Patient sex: M
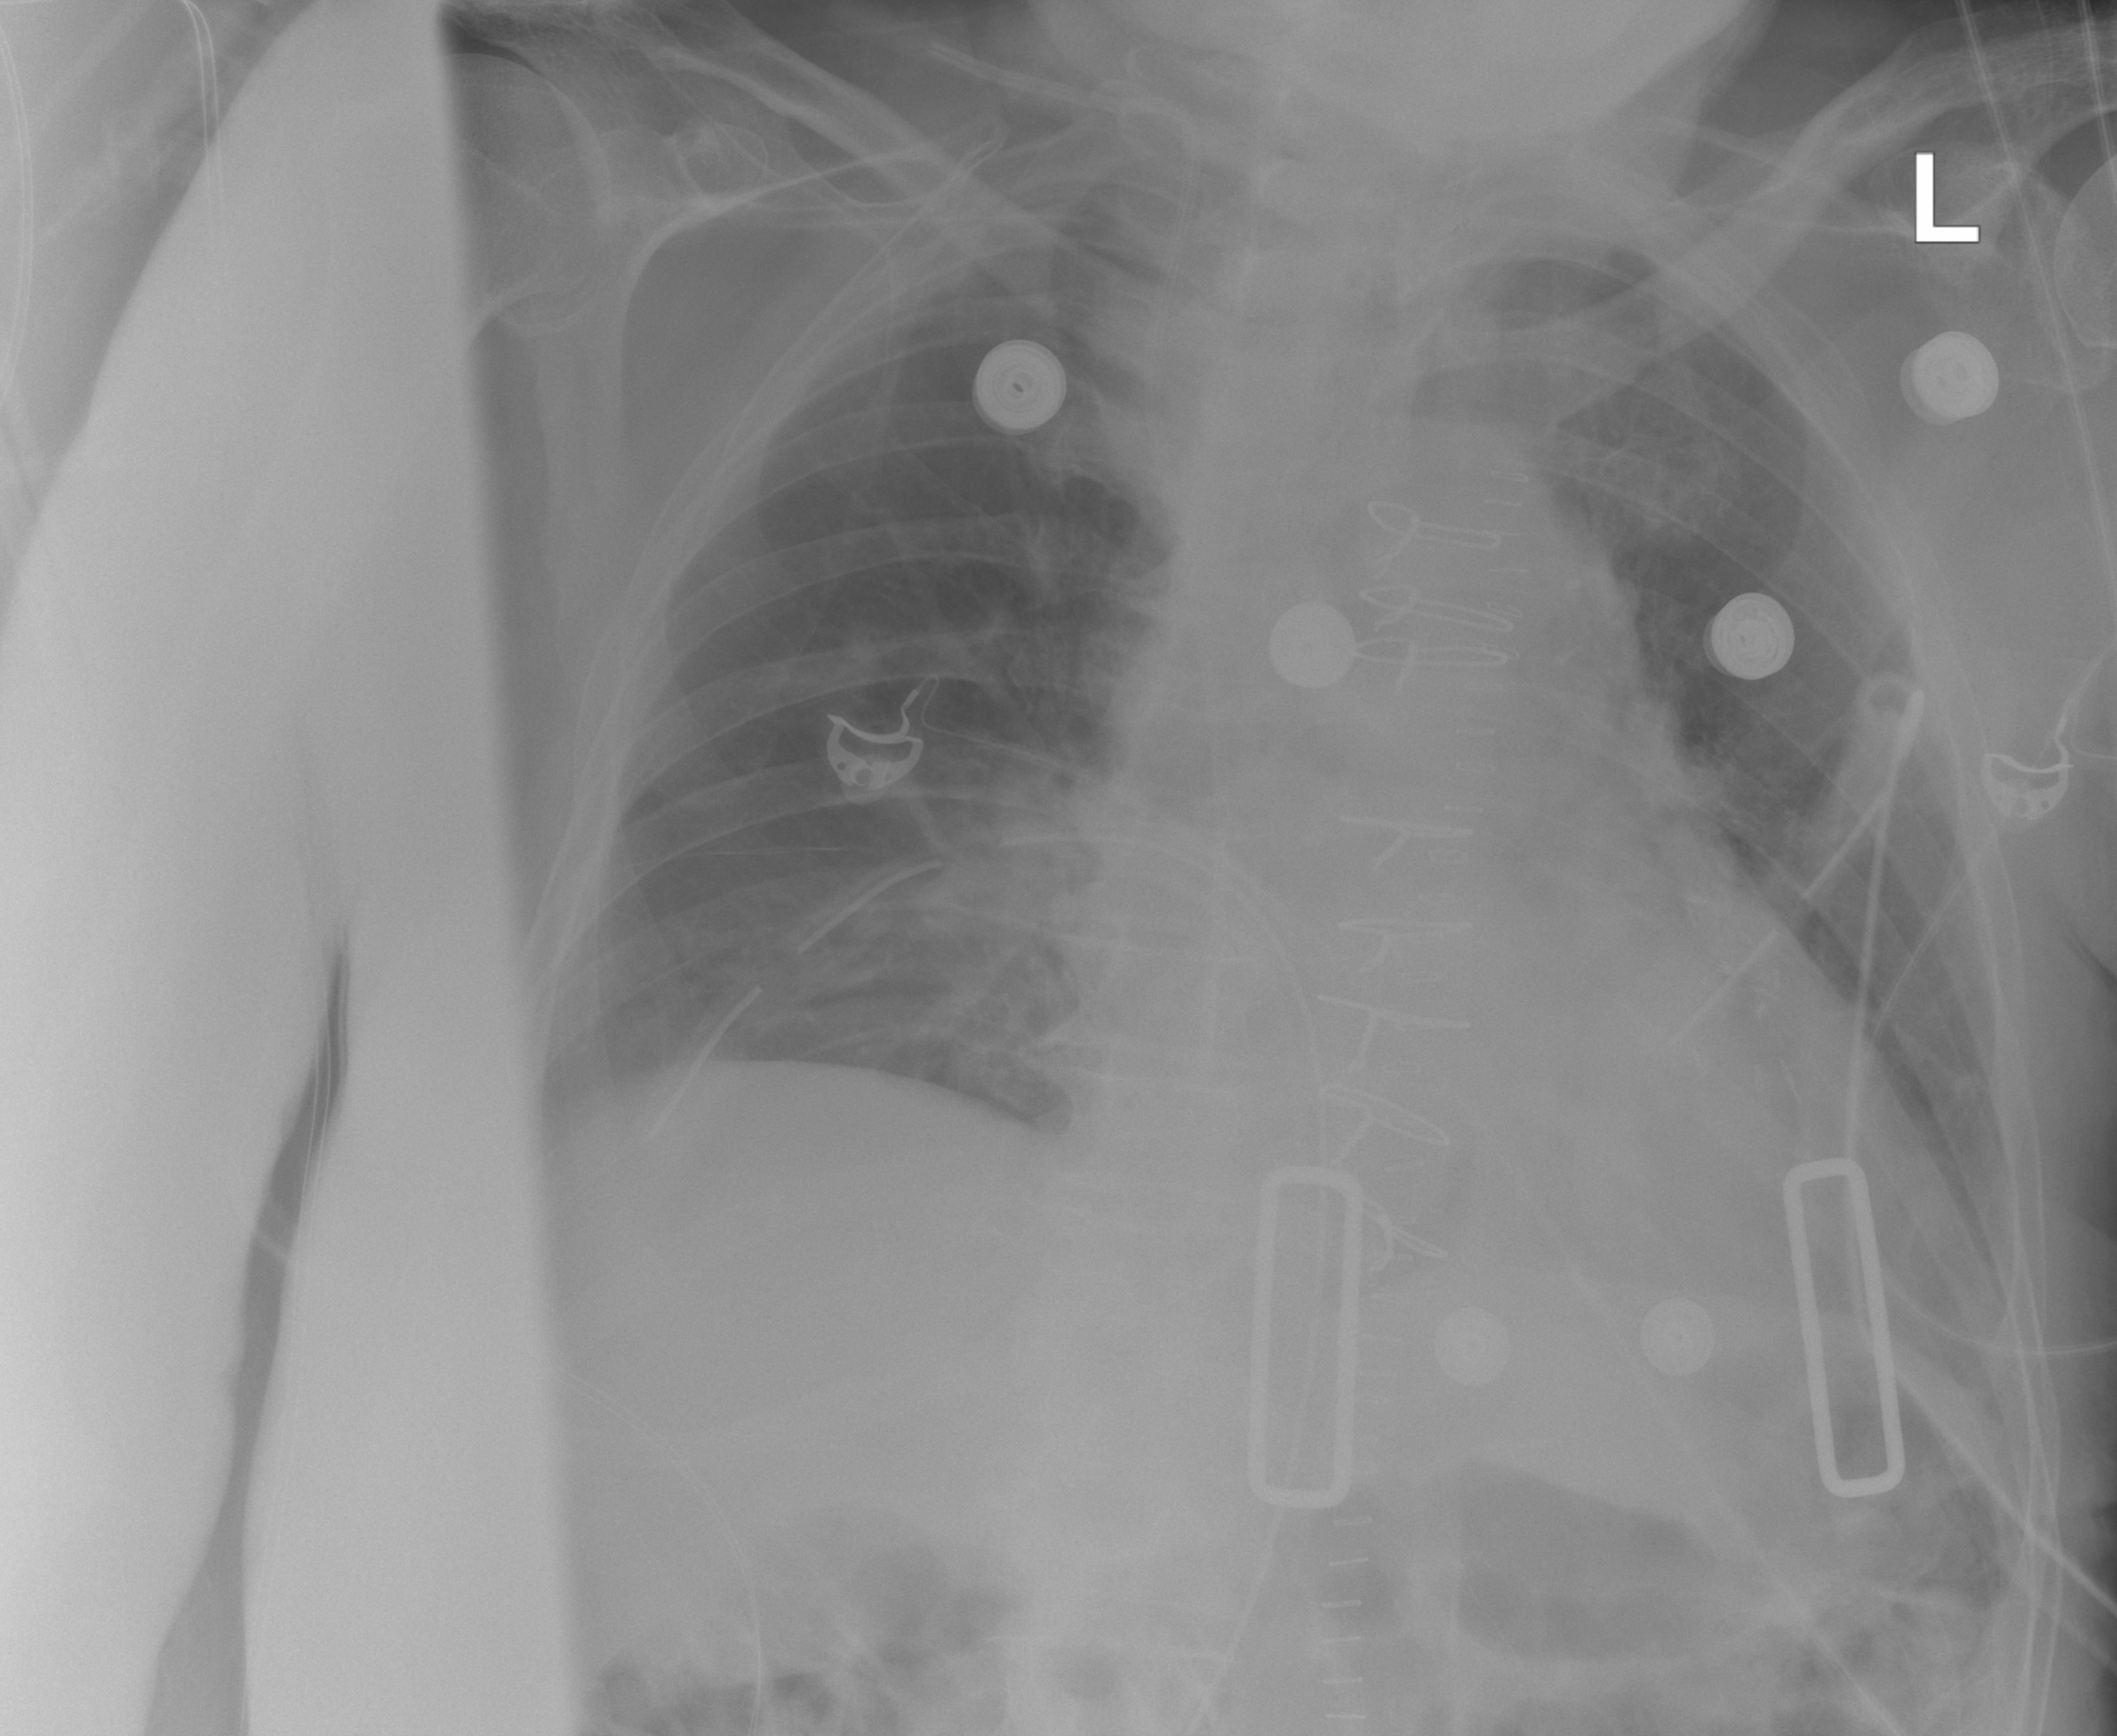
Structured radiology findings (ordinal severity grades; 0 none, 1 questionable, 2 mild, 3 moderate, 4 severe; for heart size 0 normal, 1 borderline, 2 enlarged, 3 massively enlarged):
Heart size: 1
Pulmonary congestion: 0
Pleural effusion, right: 0
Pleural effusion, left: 0
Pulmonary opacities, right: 0
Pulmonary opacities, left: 0
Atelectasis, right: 0
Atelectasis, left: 2